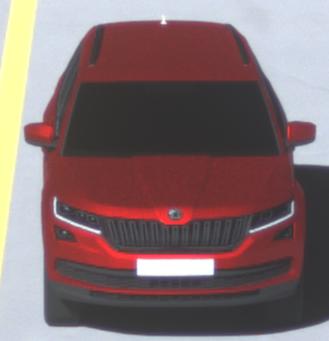
Make: Skoda
Model: Kodiaq 1.4 TSI
Detailed model: Kodiaq
Model produced from: 2017/03
Model produced until: 2018/05
Doors: 5
Color: red
Road condition: dry road
Daytime: morning or afternoon
Contrast: high contrast